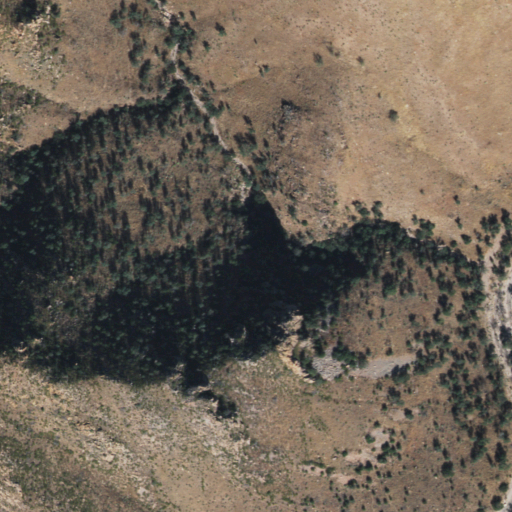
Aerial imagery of valley in Arizona named Pine Canyon containing shrub, grassland, and evergreen forest